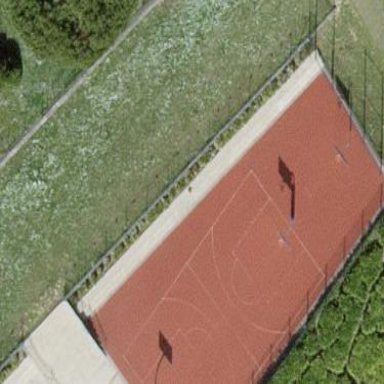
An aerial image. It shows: Basketball court in the leisure land pitch.